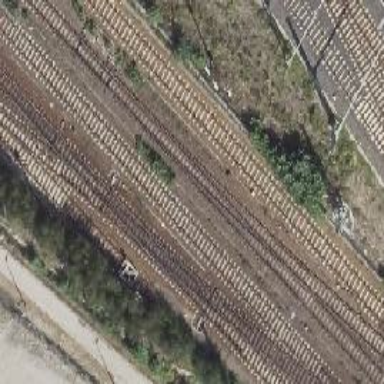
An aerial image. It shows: Railway signal.